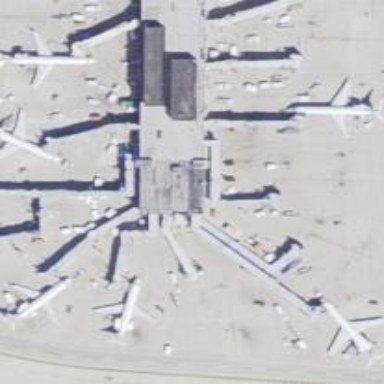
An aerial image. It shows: Airport gate.